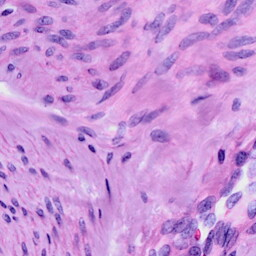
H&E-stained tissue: Cervix